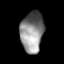
Tissue: lung
Cell type: Fibroblasts
Senescence score: 0.5398
Nuclear area (px): 911
Mean DAPI intensity: 137.216